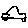
Label: car